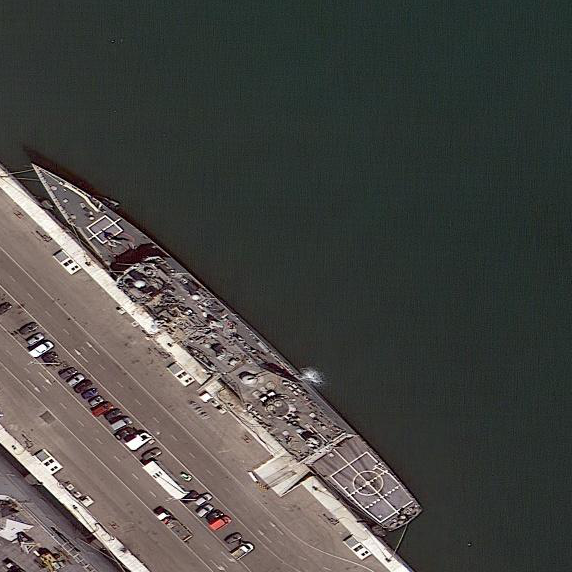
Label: Ticonderoga-class_cruiser